Question: As it is quite obvious from title, my aim is to use the Mapper's counter in the reduce phase, before finishing the particular job.
I have come across a few questions which were highly related to this question, but non of them solved all my problems.
(<URL>,
<URL>,
etc.)
'''
@Override
public void setup(Context context) throws IOException, InterruptedException{
Configuration conf = context.getConfiguration();
Cluster cluster = new Cluster(conf);
Job currentJob = cluster.getJob(context.getJobID());
mapperCounter = currentJob.getCounters().findCounter(COUNTER_NAME).getValue();
}
'''
My problem is that the cluster does not contain any job history.

The way how I call the mapreduce job:
'''
private void firstFrequents(String outpath) throws IOException,
InterruptedException, ClassNotFoundException {
Configuration conf = new Configuration();
Cluster cluster = new Cluster(conf);
conf.setInt("minFreq", MIN_FREQUENCY);
Job job = Job.getInstance(conf, "APR");
// Counters counters = job.getCounters();
job.setJobName("TotalTransactions");
job.setJarByClass(AssociationRules.class);
job.setMapperClass(FirstFrequentsMapper.class);
job.setReducerClass(CandidateReducer.class);
job.setOutputKeyClass(Text.class);
job.setOutputValueClass(IntWritable.class);
FileInputFormat.addInputPath(job, new Path("input"));
FileOutputFormat.setOutputPath(job, new Path(outpath));
job.waitForCompletion(true);
}
'''
Mapper:
'''
import java.io.IOException;
import org.apache.hadoop.io.IntWritable;
import org.apache.hadoop.io.Text;
import org.apache.hadoop.mapreduce.Mapper;
public class FirstFrequentsMapper extends
Mapper<Object, Text, Text, IntWritable> {
public enum Counters {
TotalTransactions
}
private IntWritable one = new IntWritable(1);
public void map(Object key, Text value, Context context)
throws IOException, InterruptedException {
String[] line = value.toString().split("\ +|,+");
int iter = 0;
for (String string : line) {
context.write(new Text(line[iter]), one);
iter++;
}
context.getCounter(Counters.TotalTransactions).increment(1);
}
}
'''
Reducer
'''
public class CandidateReducer extends Reducer<Text, IntWritable, Text, IntWritable>{
private int minFrequency;
private long totalTransactions;
@Override
public void setup(Context context) throws IOException, InterruptedException{
Configuration conf = context.getConfiguration();
minFrequency = conf.getInt("minFreq", 1);
Cluster cluster = new Cluster(conf);
Job currentJob = cluster.getJob(context.getJobID());
totalTransactions = currentJob.getCounters().findCounter(FirstFrequentsMapper.Counters.TotalTransactions).getValue();
System.out.print(totalTransactions);
}
public void reduce(Text key, Iterable<IntWritable> values, Context context)throws IOException, InterruptedException {
int counter = 0;
for (IntWritable val : values) {
counter+=val.get();
}
/* Item frequency calculated*/
/* Write it to output if it is frequent */
if (counter>= minFrequency) {
context.write(key,new IntWritable(counter));
}
}
}
'''
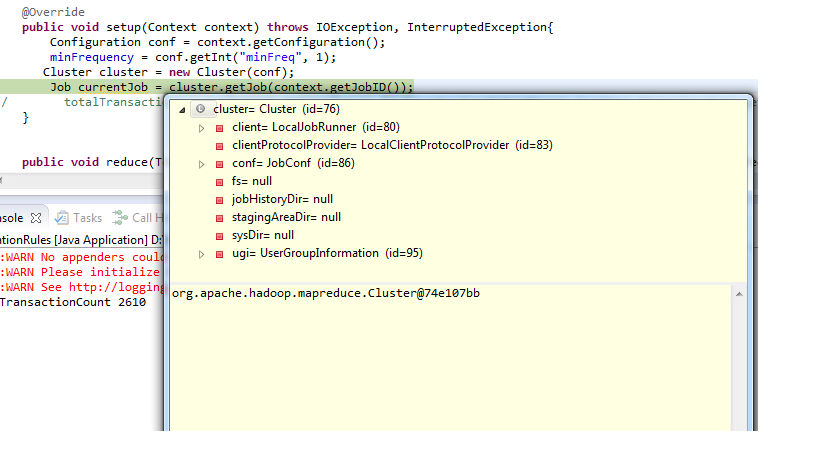
Answer: The correct 'setup()', or 'reduce()' implementation, to get the value of a counter, is exactly the one shown in <URL>:
'''
Counter counter = context.getCounter(CounterMapper.TestCounters.TEST);
long counterValue = counter.getValue();
'''
where 'TEST' is the name of the counter, which is declared in an enum 'TestCounters'.
I don't see the reason why you declare a 'Cluster' variable...
Also, in the code that you mention in your comments, you should store the returned result of the 'getValue()' method in a variable, as the 'counterValue' variable above.
Perhaps, you will find <URL> useful, as well.
Based on your edit, I believe that all you are looking for is the number of MAP_INPUT_RECORDS which is a default counter, so you don't need to re-implement it.
To get the value of a counter from the Driver class, you can use (taken from <URL>:
'''
job.getCounters().findCounter(COUNTER_NAME).getValue();
'''